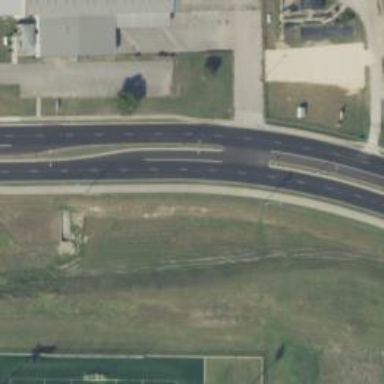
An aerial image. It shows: Secondary road with asphalt surface.